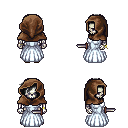
a pixel art fantasy rpg character, male body template, skeleton, underdress, teal pants, gray pixie cut hairstyle, cloth hood, bracelets, brown slippers, dagger, four views (front, back, left, right), 2x2 character sprite sheet, small pixel art, hard edges, no anti-aliasing